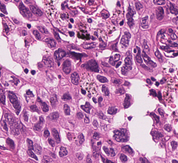
Tumor epithelial tissue: yes
Tumor-associated stroma tissue: no
Normal tissue: no